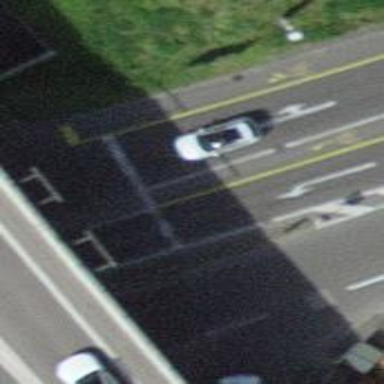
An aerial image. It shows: Road with traffic signals.